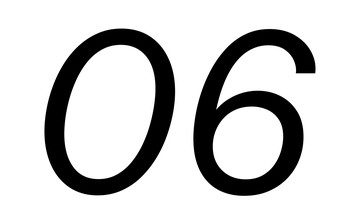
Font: InstrumentSans-Italic_Italic